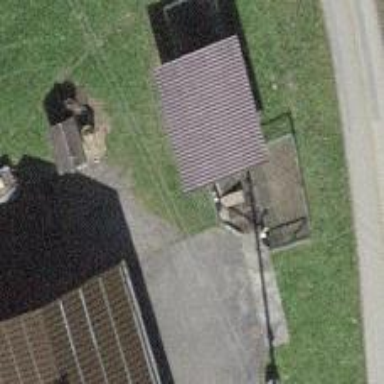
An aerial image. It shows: Farm.